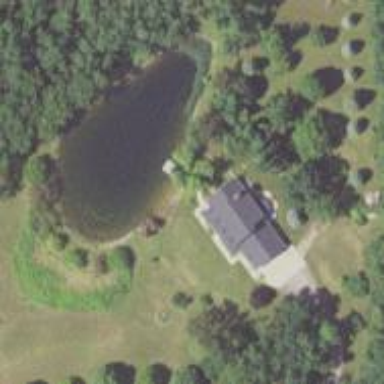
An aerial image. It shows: Serene pond surrounded by nature.